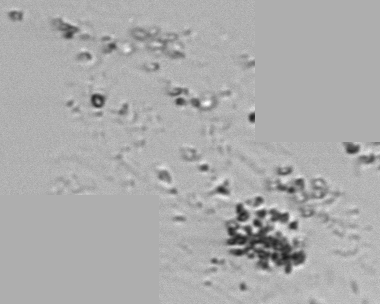
Label: Phaeocystis_debris